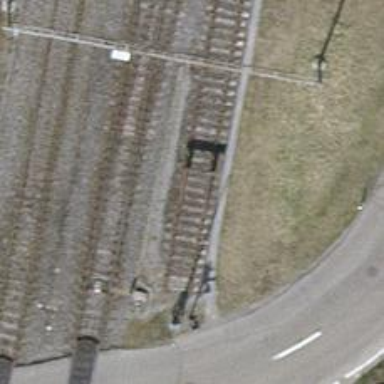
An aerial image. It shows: Railway buffer stop.